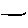
Label: line